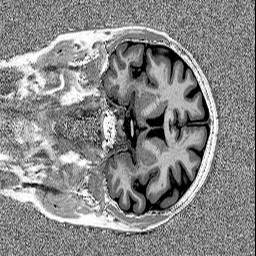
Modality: MP2RAGE
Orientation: coronal
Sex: female